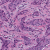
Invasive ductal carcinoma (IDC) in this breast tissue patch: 1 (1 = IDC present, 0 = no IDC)